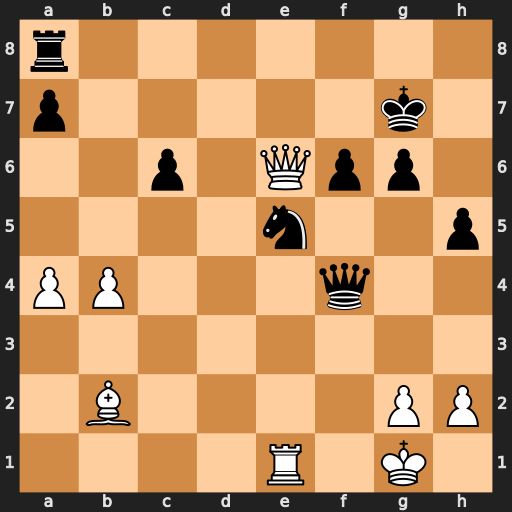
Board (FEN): r7/p5k1/2p1Qpp1/4n2p/PP3q2/8/1B4PP/4R1K1
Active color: w
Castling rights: -
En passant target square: -
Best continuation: Rxe5 fxe5 Bxe5+ Qxe5 Qxe5+